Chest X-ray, PA view. Patient: 62 years old, sex F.
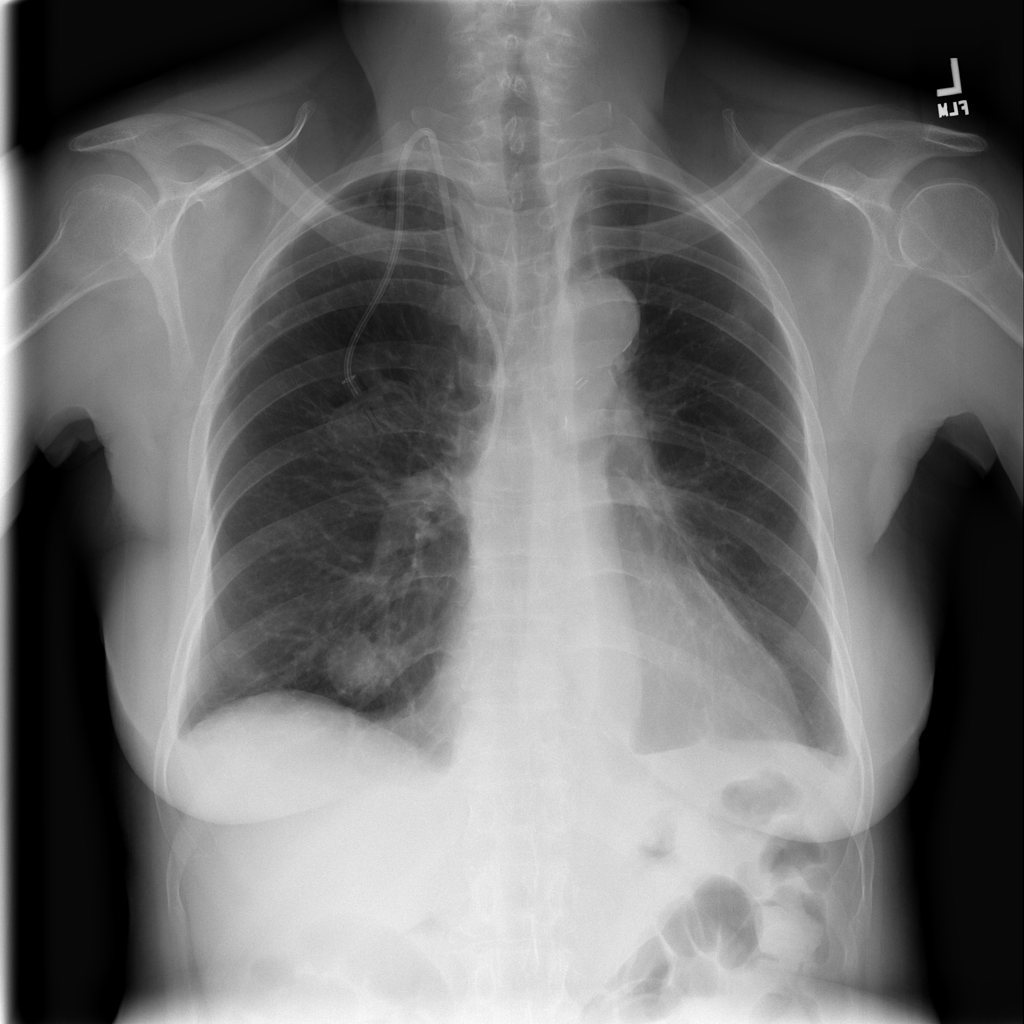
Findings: Infiltration, Mass